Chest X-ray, PA view. Patient: 66 years old, sex M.
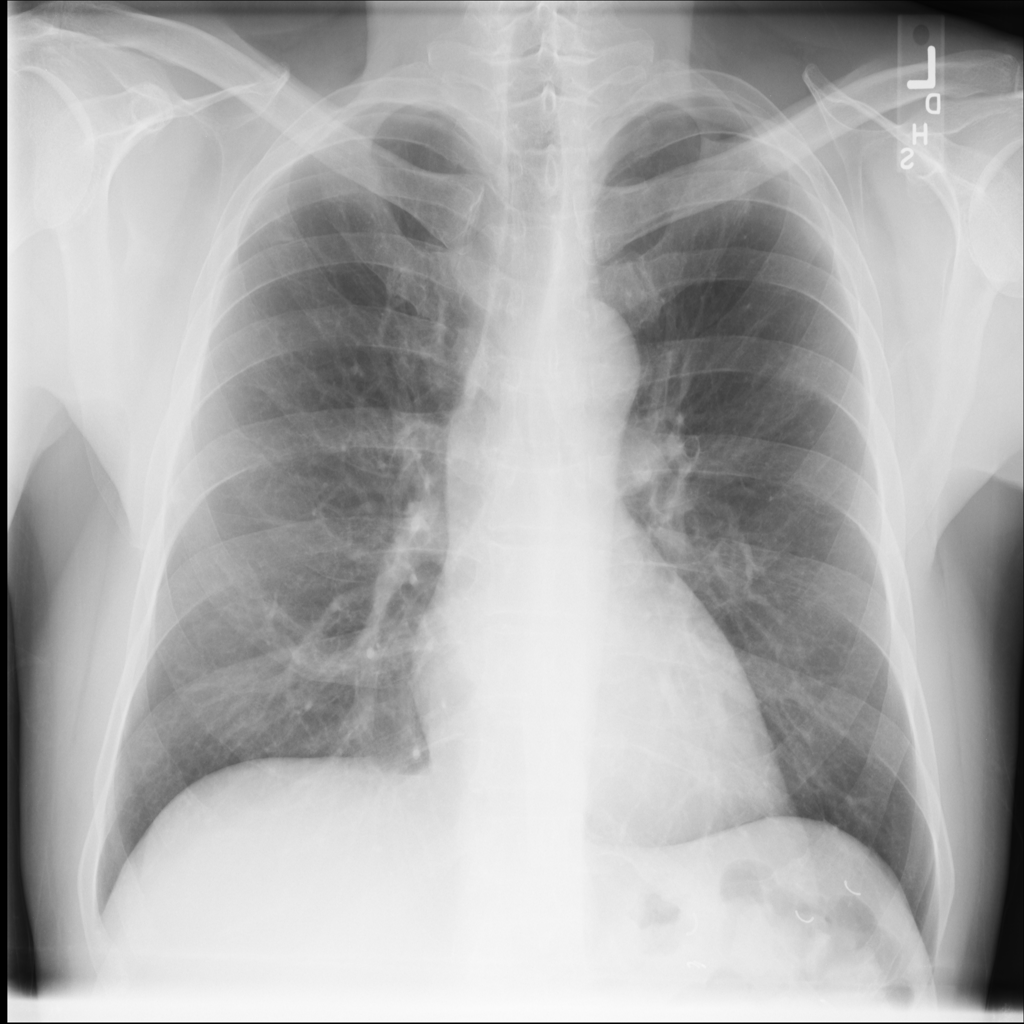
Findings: No Finding